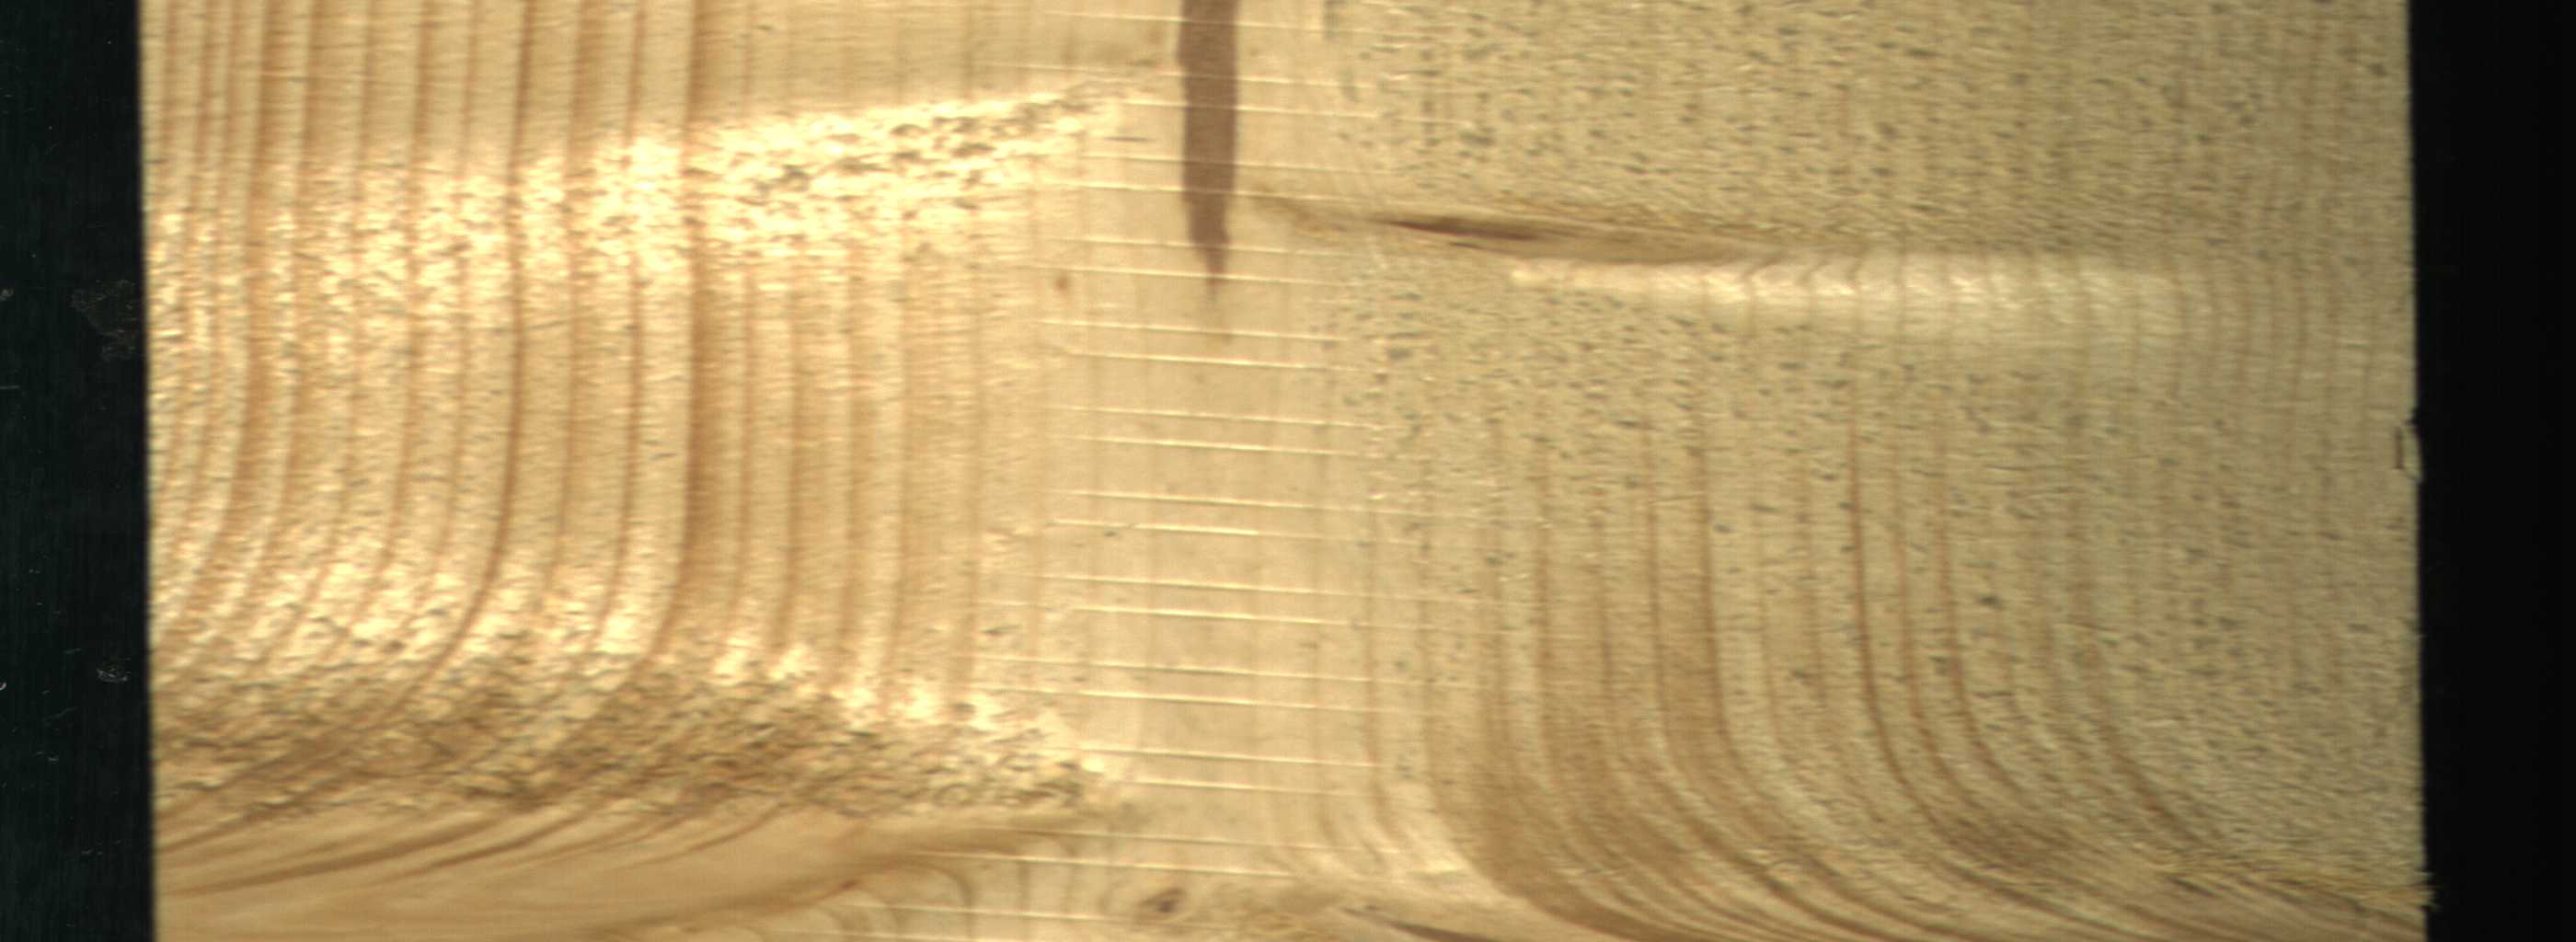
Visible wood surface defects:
Marrow
Live_Knot
Live_Knot